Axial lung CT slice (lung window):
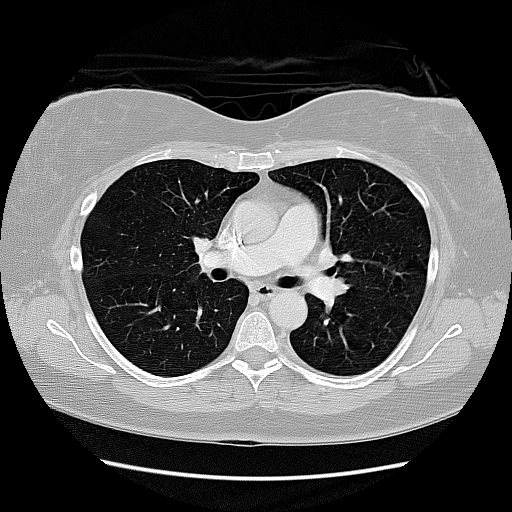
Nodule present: no